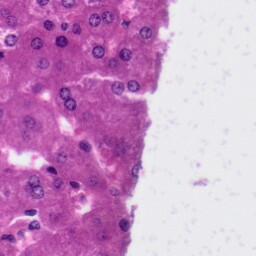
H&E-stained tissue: Liver